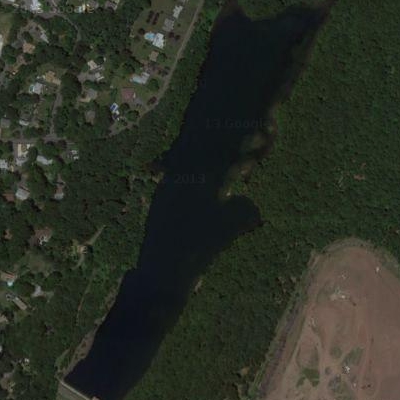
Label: dRiverLake